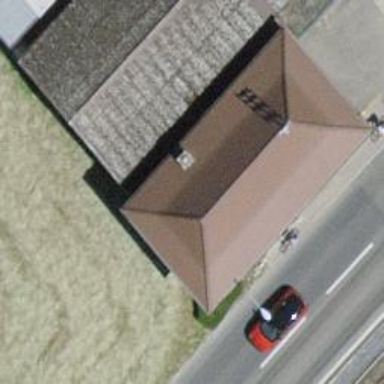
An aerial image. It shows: Public building.